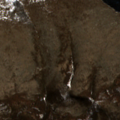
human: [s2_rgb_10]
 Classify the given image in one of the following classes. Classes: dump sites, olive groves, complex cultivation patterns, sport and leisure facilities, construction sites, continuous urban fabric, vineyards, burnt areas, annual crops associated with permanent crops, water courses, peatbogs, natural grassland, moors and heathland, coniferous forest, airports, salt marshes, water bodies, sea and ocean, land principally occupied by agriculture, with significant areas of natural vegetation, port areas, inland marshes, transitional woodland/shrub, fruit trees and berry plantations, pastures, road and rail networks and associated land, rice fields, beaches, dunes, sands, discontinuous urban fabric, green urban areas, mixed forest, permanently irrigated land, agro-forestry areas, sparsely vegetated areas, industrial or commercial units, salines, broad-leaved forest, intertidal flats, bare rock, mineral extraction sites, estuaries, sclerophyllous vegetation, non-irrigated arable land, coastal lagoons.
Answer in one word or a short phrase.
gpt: broad-leaved forest, natural grassland, transitional woodland/shrub